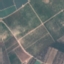
Land use / land cover class: PermanentCrop